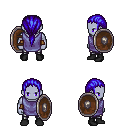
a pixel art fantasy rpg character, male body template, dark elf, purple skin, chain tabard jacket, metal pants, blue ponytail hairstyle, cloth bracers, black shoes, shield, four views (front, back, left, right), 2x2 character sprite sheet, small pixel art, hard edges, no anti-aliasing